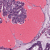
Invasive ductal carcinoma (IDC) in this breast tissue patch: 1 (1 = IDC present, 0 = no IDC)